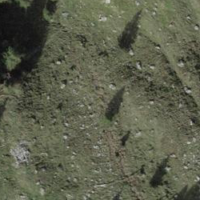
EUNIS habitat code: 32
Species observed at this site:
Arnica montana